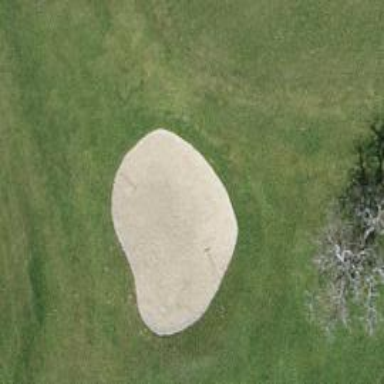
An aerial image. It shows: Golf bunker filled with natural sand.